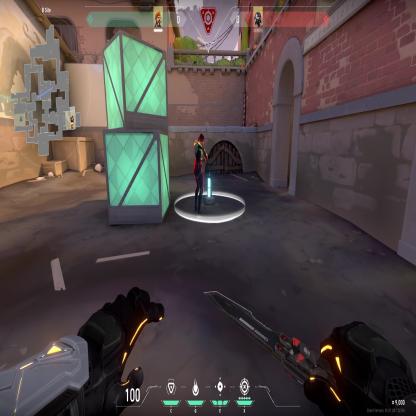
Label: planted spike ; enemy